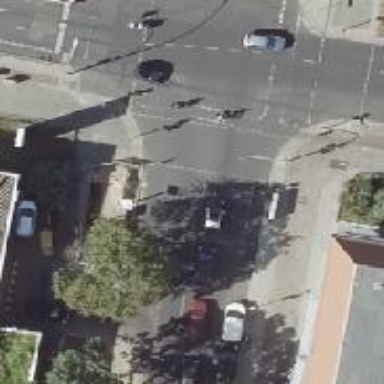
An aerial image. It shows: Asphalt footway with marked crossing equipped with traffic signals.